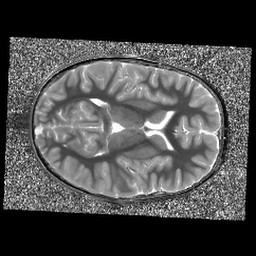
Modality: T1map
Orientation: axial
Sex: female
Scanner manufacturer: siemens
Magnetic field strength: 3 T
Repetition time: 5 s
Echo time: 0.00355 s